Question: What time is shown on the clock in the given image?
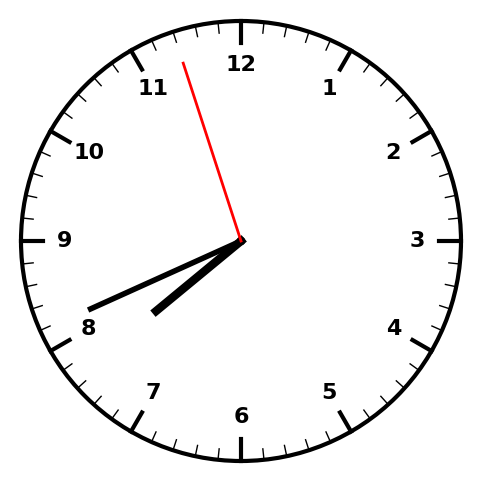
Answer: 07:40:57